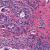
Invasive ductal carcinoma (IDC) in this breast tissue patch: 0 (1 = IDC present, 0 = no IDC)